Field crop: tomato
Growth stage: 2
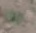
Species: solanum